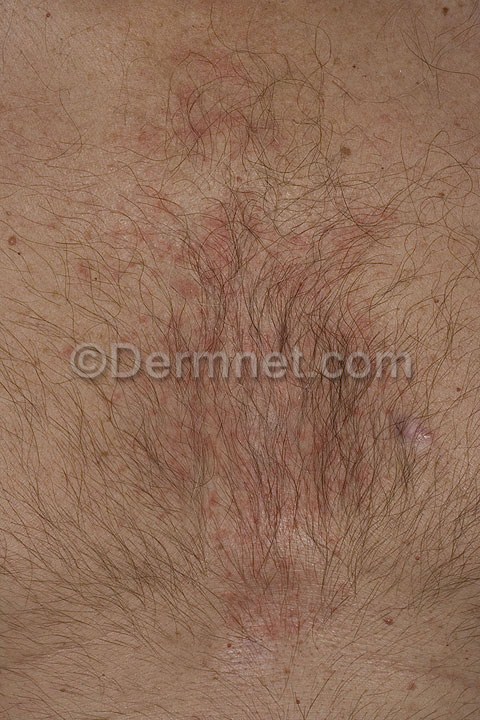
Disease: Psoriasis pictures Lichen Planus and related diseases